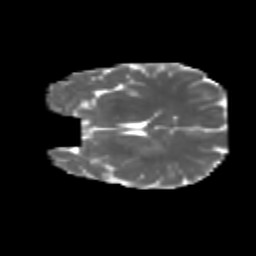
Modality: MD
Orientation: coronal
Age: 7
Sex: female
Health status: healthy